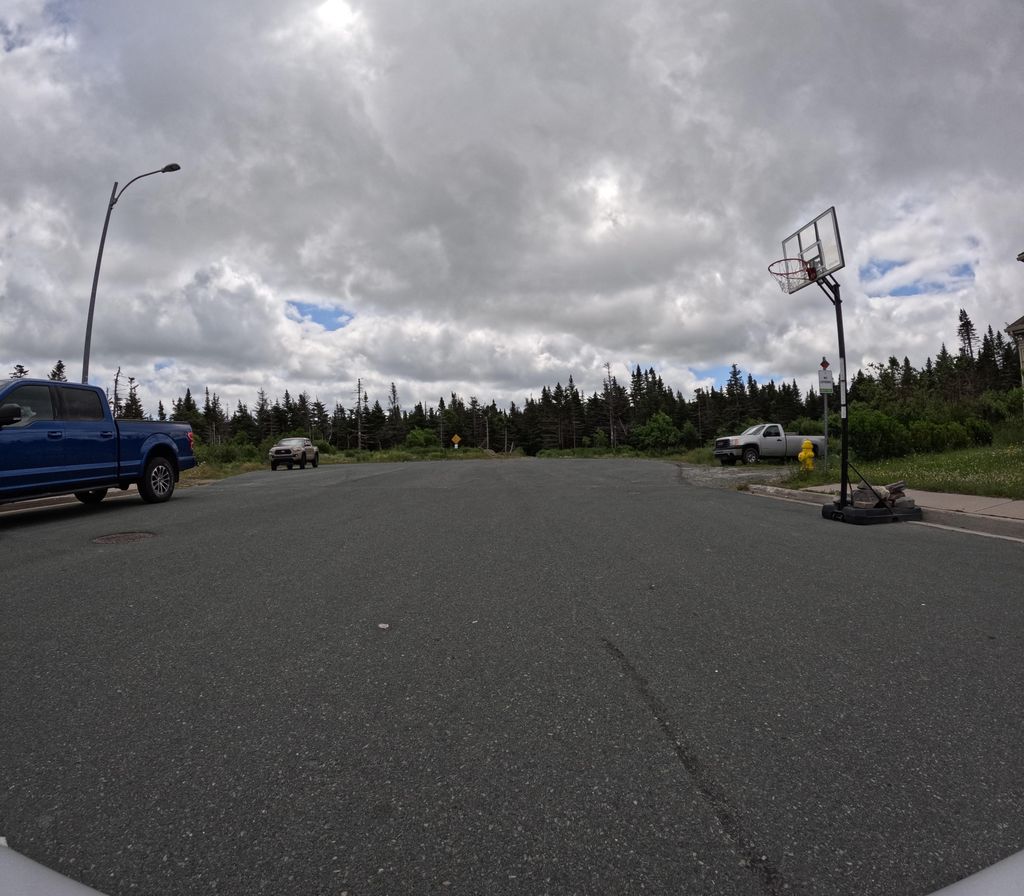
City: st_johns